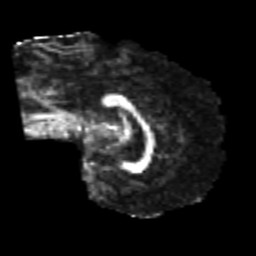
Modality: FA
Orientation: sagittal
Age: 20
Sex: male
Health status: healthy
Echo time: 0.074 s